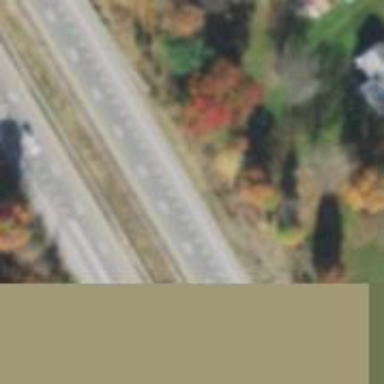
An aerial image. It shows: Solid road edge marking is visible.